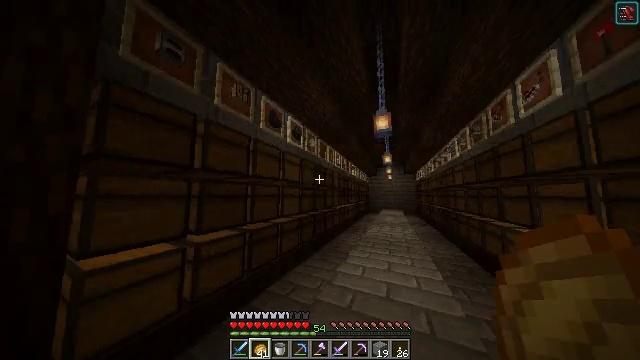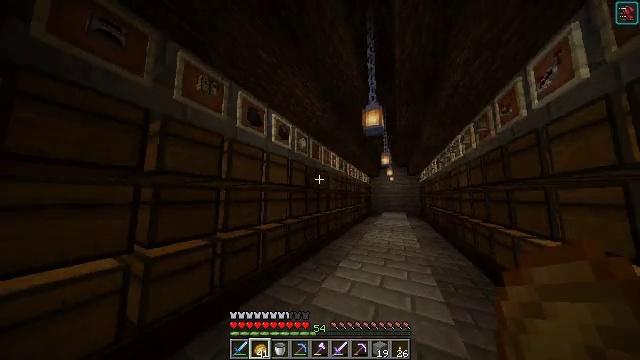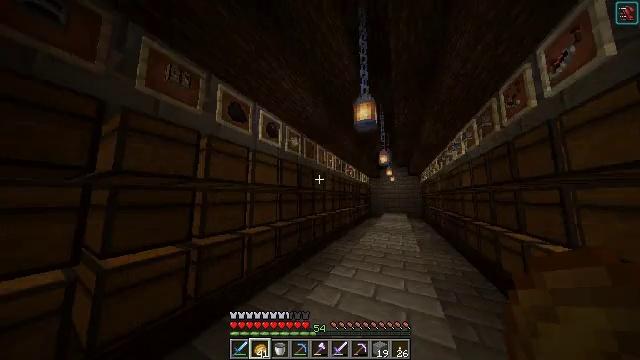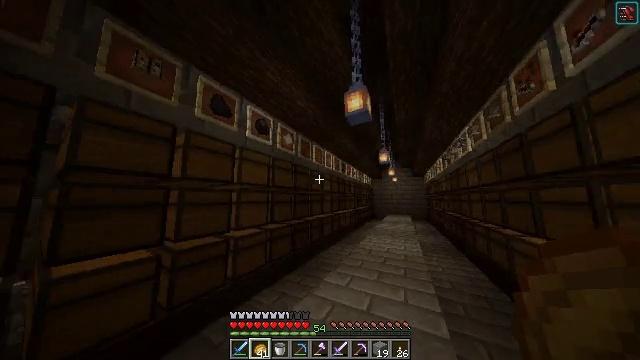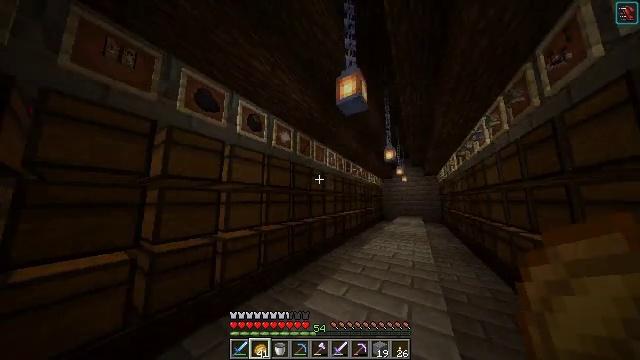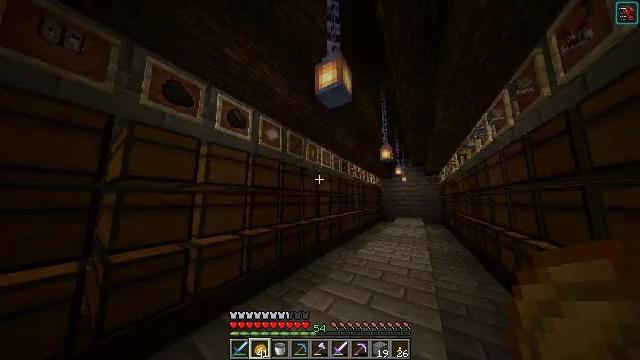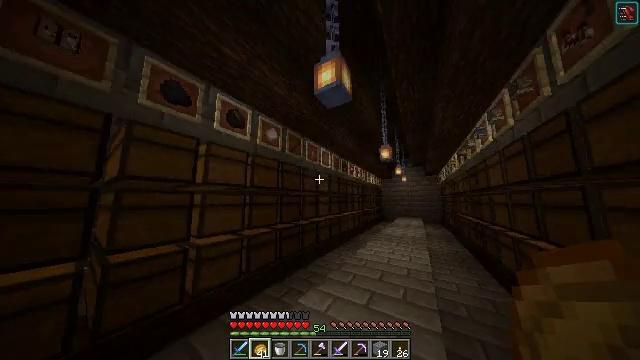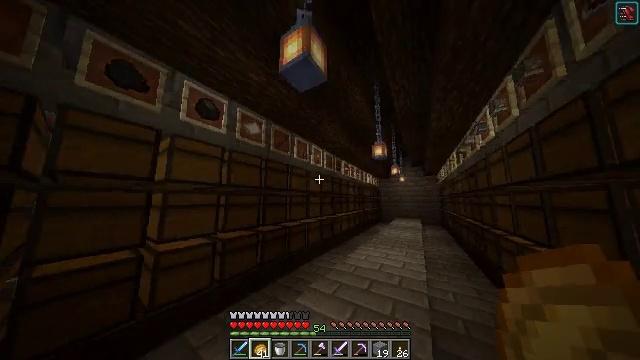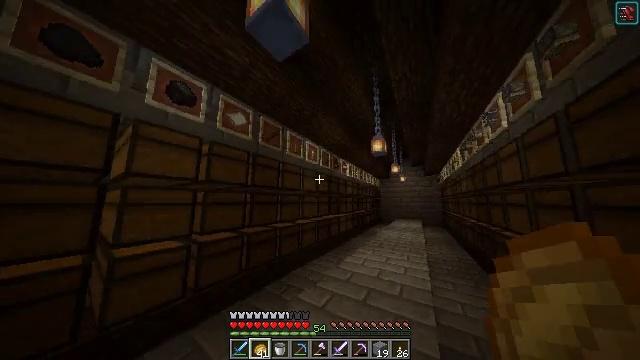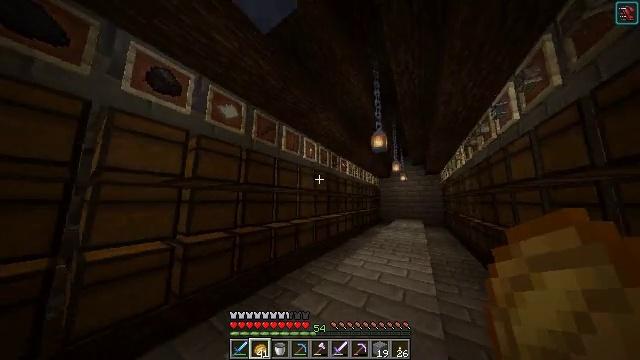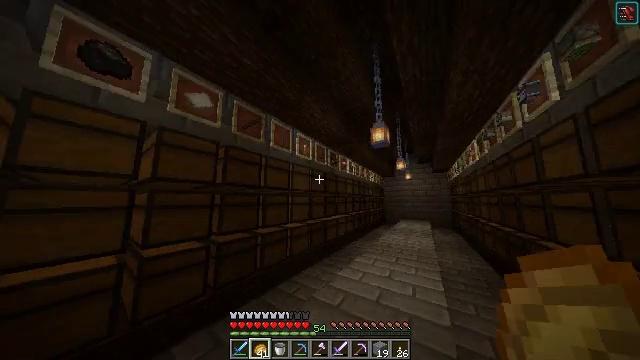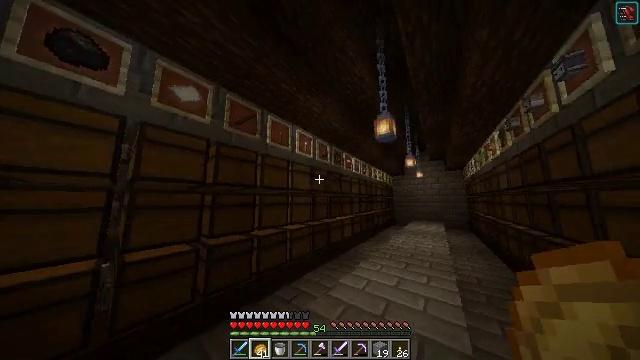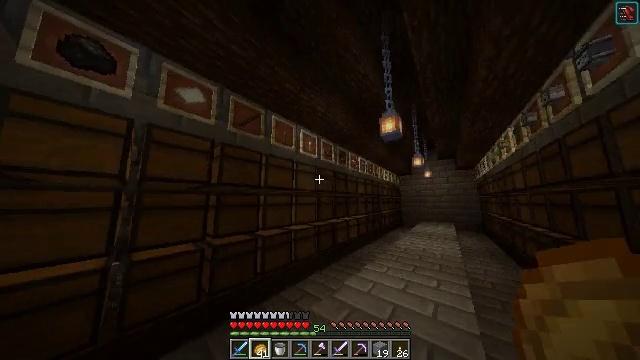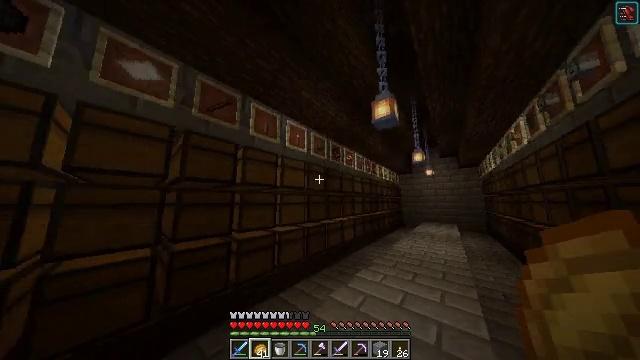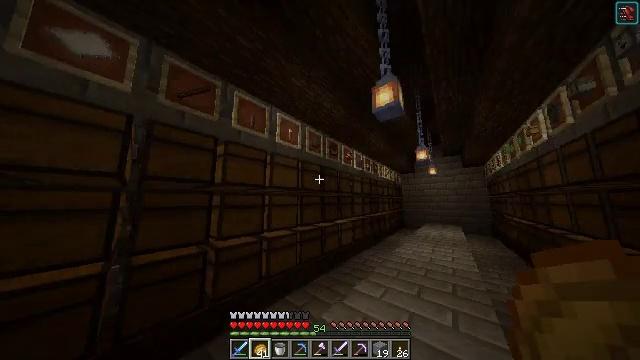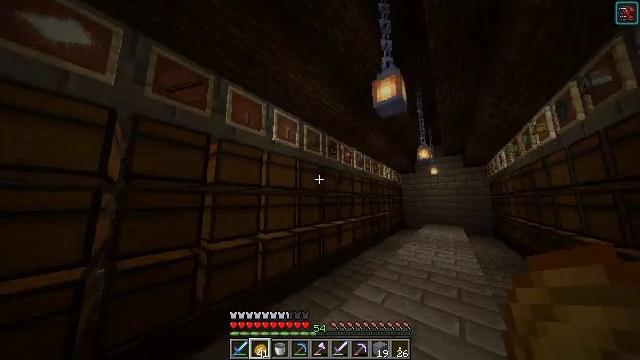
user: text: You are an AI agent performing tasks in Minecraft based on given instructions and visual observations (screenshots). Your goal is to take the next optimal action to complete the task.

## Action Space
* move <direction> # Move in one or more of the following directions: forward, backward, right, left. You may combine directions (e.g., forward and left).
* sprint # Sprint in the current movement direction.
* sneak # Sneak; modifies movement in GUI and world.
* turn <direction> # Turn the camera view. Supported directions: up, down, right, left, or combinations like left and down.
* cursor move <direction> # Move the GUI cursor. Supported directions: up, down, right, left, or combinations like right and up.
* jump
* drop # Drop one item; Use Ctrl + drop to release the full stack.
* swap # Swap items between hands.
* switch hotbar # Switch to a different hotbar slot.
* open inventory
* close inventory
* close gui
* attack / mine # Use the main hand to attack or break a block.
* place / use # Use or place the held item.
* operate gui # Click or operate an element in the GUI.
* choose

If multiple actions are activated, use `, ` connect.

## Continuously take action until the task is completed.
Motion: motion action
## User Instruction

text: Use 4 pieces of glowstone dust to create a glowstone.
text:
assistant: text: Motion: move forward and move right, turn left and up
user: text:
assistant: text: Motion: move forward and move right
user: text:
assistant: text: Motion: move forward and move right, turn left
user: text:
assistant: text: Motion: move forward and move right, turn left
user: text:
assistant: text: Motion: move forward and move right
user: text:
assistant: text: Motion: move forward and move right
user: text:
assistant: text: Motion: move forward
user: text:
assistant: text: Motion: move forward
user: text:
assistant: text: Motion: move forward and move right
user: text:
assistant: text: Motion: move forward and move right, turn left
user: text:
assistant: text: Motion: move forward and move right, turn left
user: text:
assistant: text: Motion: move forward and move right, turn left
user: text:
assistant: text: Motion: move forward
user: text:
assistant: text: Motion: move forward
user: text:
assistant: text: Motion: move forward
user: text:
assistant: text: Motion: move forward and move right
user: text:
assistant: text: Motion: move forward and move right
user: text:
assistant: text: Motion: move forward and move right
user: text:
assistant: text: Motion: move forward and move right, turn left
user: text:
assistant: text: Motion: move forward and move right, turn left
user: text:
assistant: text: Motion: move forward and move right, turn left
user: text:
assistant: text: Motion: move forward and move right, turn left
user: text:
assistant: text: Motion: move forward and move right
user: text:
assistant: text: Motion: move forward and move right
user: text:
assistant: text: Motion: move forward and move right
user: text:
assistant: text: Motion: move forward and move right
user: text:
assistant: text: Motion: move forward and move right, turn right
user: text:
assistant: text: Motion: move forward and move right, turn right
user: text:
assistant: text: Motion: move forward and move right
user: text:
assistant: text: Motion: move forward and move right